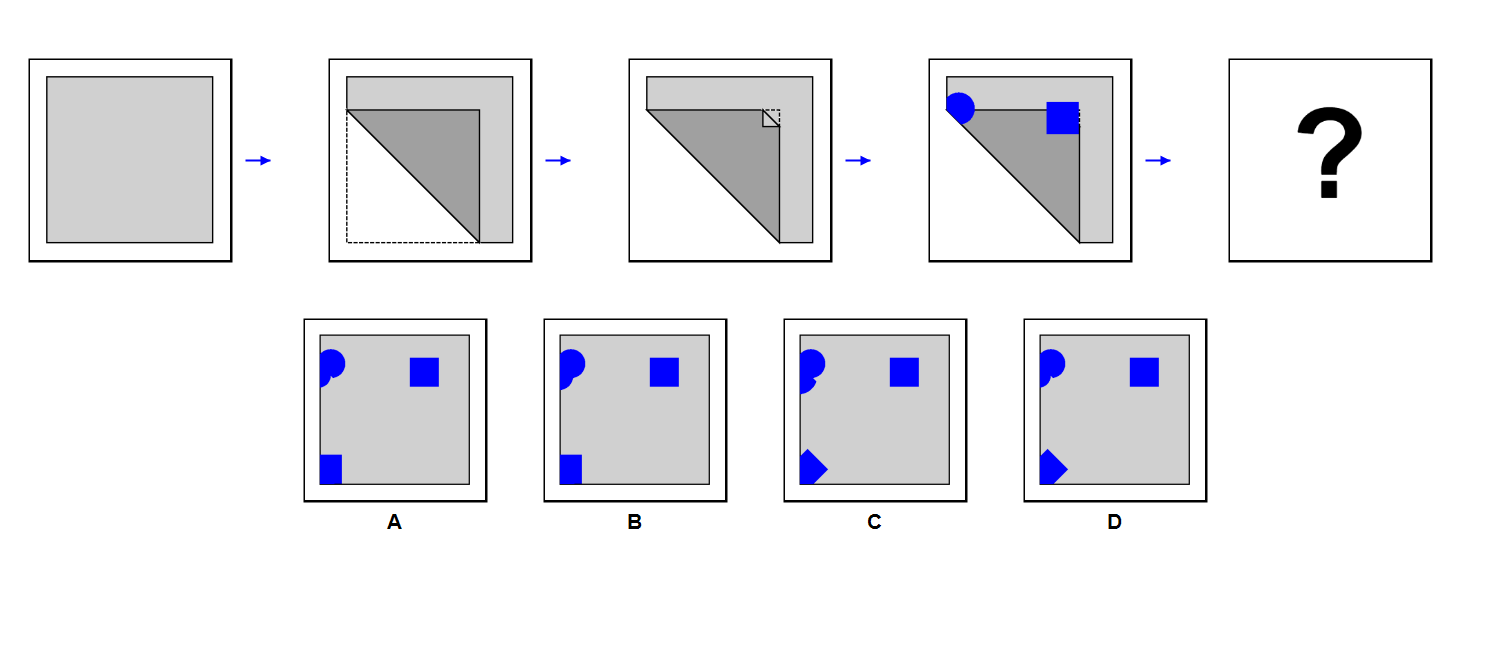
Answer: B